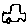
Label: car